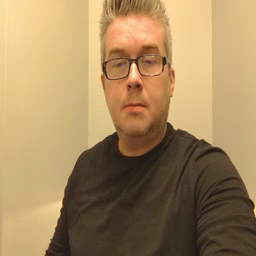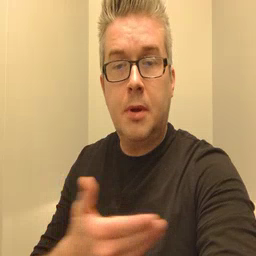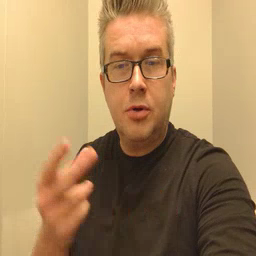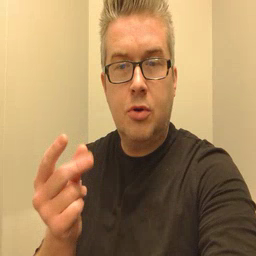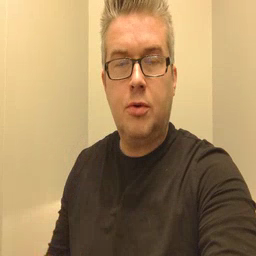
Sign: puppy